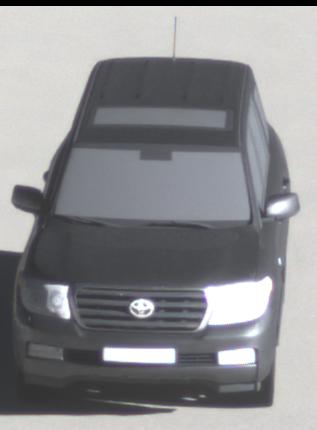
Make: Toyota
Model: Land Cruiser V8 4.7
Detailed model: Land Cruiser V8 (J20)
Model produced from: 2008/03
Model produced until: 2009/11
Doors: 5
Color: gray
Road condition: dry road
Daytime: morning or afternoon
Contrast: high contrast